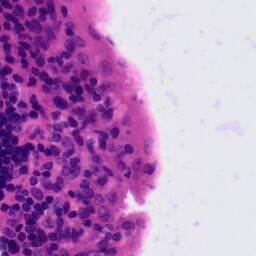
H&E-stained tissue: Tonsil